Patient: sex M, age 61
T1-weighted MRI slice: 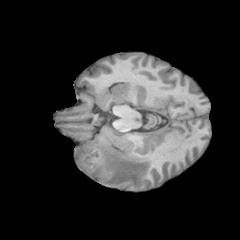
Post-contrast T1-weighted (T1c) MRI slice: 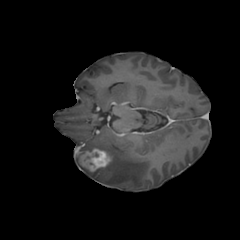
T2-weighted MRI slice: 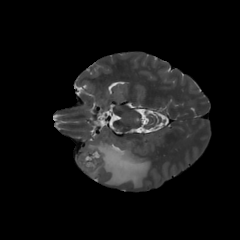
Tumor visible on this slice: yes
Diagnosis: Glioblastoma, IDH-wildtype
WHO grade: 4